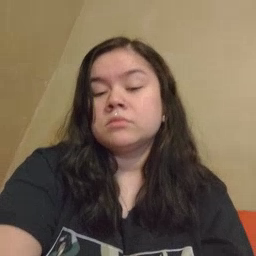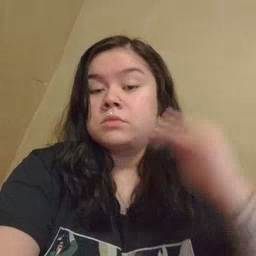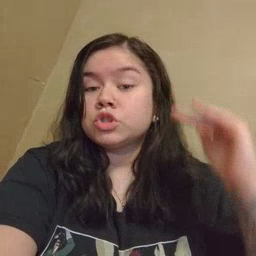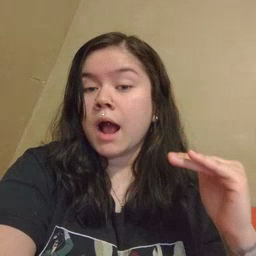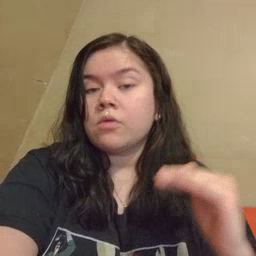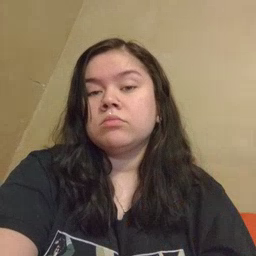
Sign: child